Question: When I try to load a PDF Data URI into an iframe (eg, 'src="data:application/pdf;base64,..."') in FireFox (18.0.2 [current release], OSX) it instead opens a download window.
For an example, check out the website <URL>

The same site works fine in Aurora (20.0a2)
Is this a known issue with Firefox? Is it not conforming to the spec...?
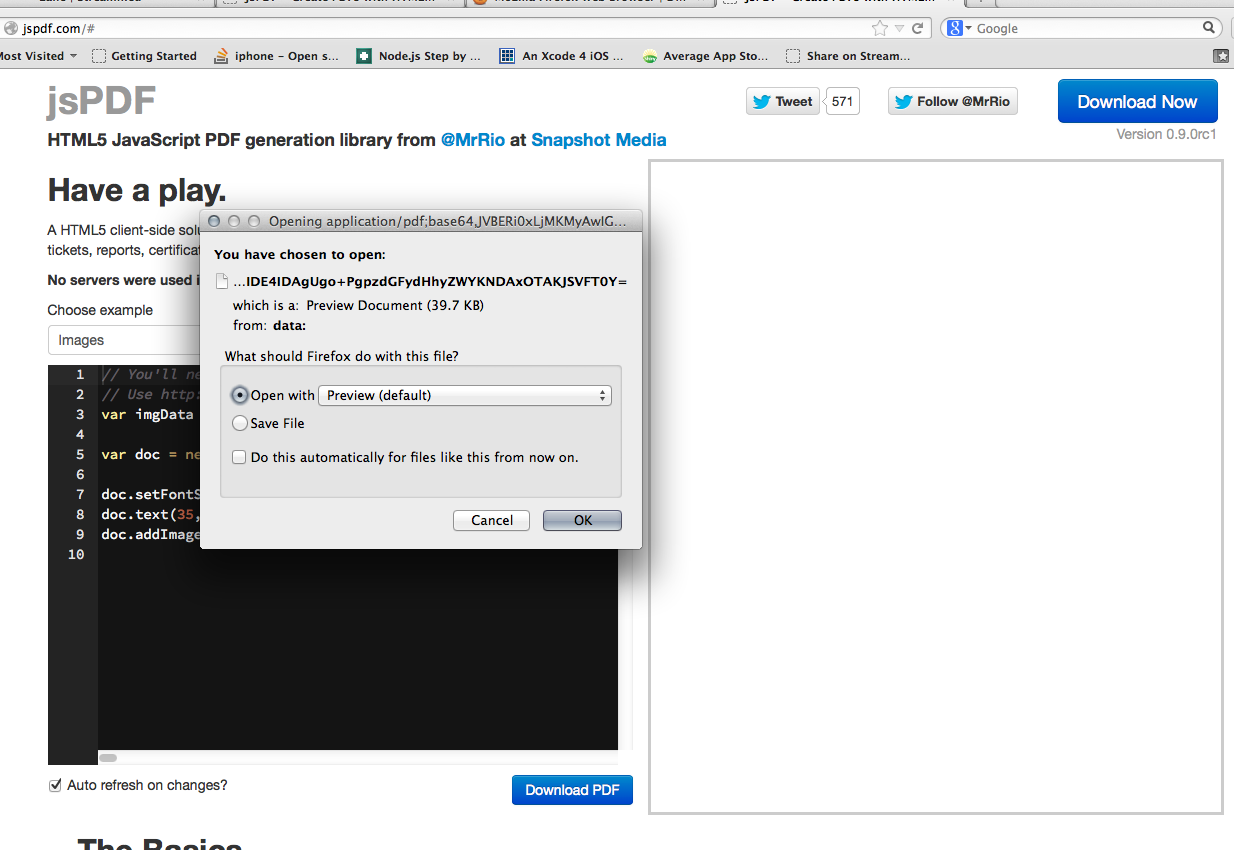
Answer: Aurora has a built-in PDF renderer that can render PDFs inline.
Current release as of yesterday does not have that; it first appears in Firefox 19, which is about to be released.
A browser without a PDF plug-in or built-in PDF renderer will simply offer to download or open in a helper app a PDF that's loaded in a window as you're doing, which is exactly what you see.
As far as the spec goes, both behaviors are compliant. Nothing says a browser needs to support inline rendering of PDF.